Question: Folks, I've got the following sheet:

I need to conditional format cells if the values in the columns 'B', 'C' and 'D' repeat in the Columns 'H', 'I' and 'J', but ONLY if they are in a sequence.
For example, if I entered an expense of 12 for day 1 and the description of A, and repeat all these values in columns H, I, J it will automatically highlight the line.
I can not solve this, I've tried a lot, but no success.
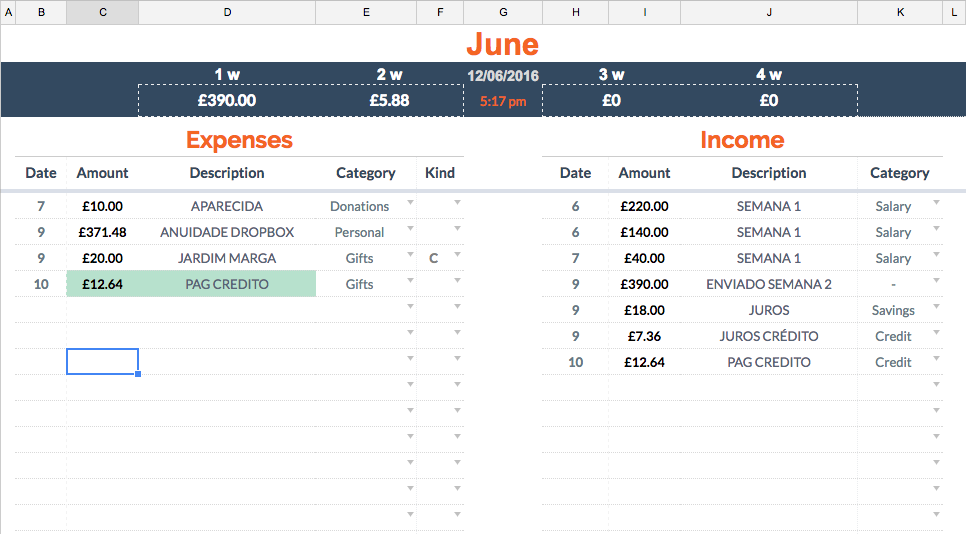
Answer: You can use this formula:
'''
=COUNTIFS($H:$H,$B2,$I:$I,$C2,$J:$J,$D2)>0
'''
<URL>